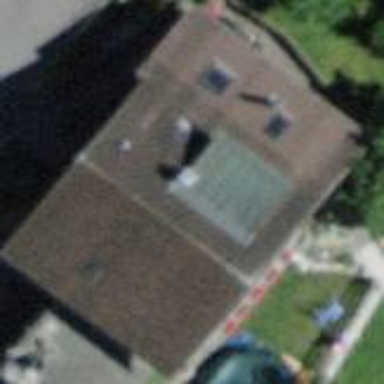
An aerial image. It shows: Gabled roof on residential building.